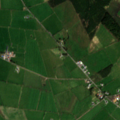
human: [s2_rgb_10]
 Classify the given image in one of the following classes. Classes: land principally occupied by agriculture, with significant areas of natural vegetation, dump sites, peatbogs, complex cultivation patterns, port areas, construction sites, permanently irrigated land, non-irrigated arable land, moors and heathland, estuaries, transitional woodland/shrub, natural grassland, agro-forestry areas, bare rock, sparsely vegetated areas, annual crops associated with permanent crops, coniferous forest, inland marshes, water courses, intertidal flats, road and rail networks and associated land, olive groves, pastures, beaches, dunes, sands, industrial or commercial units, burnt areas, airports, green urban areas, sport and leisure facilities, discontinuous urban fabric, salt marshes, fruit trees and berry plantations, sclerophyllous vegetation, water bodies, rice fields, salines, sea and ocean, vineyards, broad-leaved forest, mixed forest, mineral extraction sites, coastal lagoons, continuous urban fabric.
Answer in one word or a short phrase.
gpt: pastures, coniferous forest